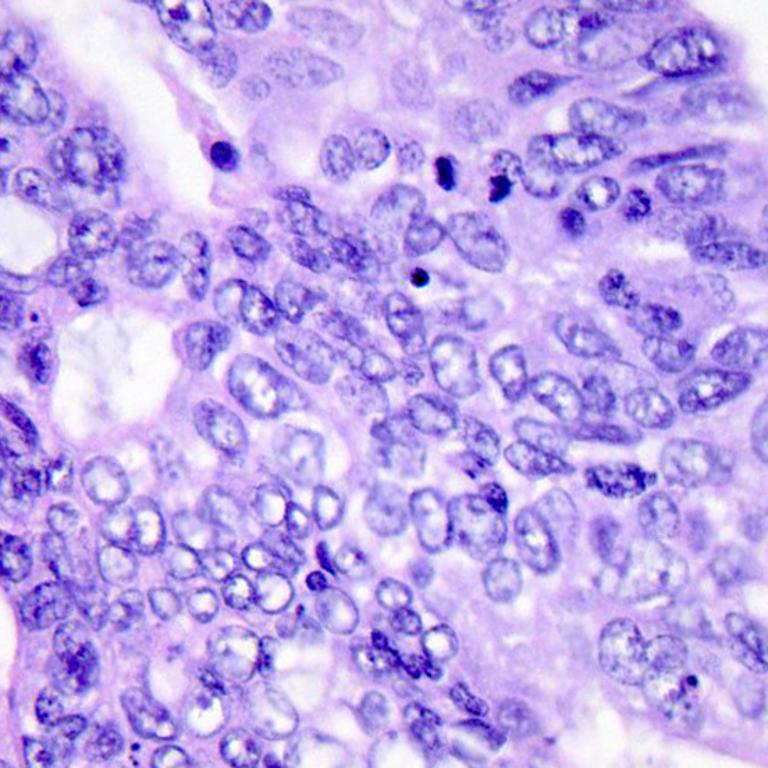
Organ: colon
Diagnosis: adenocarcinomas